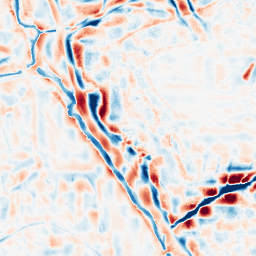
Category: wavelet
Decomposition family: wavelet_dwt
Decomposition parameters: wavelet: sym4
level: 4
Upsampling method: lanczos
Upsampling parameters: scale: 4
Upsampling scale: 4